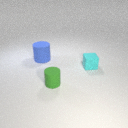
large blue rubber cylinder to the left of small cyan rubber cube